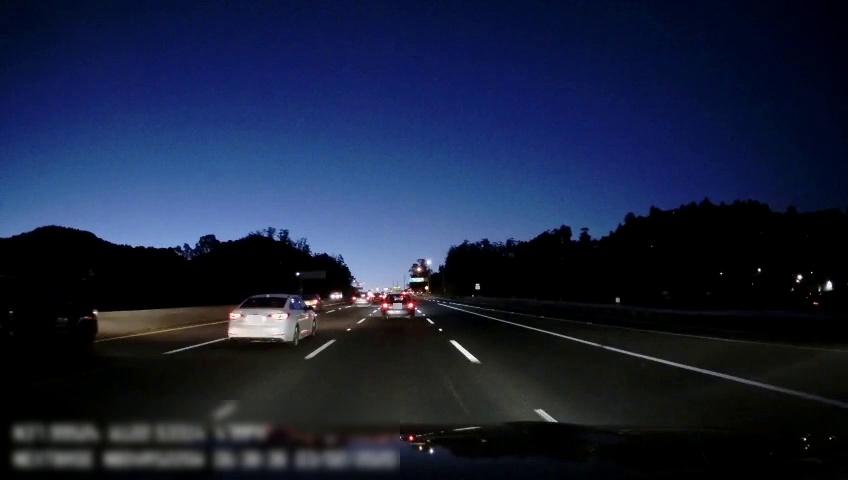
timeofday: Night
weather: Other
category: Drivable Space
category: Vehicles | SUV
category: Vehicles | Car
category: Vehicles | Car
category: Vehicles | Car
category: Vehicles | Truck
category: Vehicles | Car
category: Lanes | Alternate Lane
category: Lanes | Alternate Lane
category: Lanes | Current Lane
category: Lanes | Current Lane
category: Lanes | Alternate Lane
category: Lanes | Alternate Lane
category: Lanes | Alternate Lane
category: Traffic | Signs